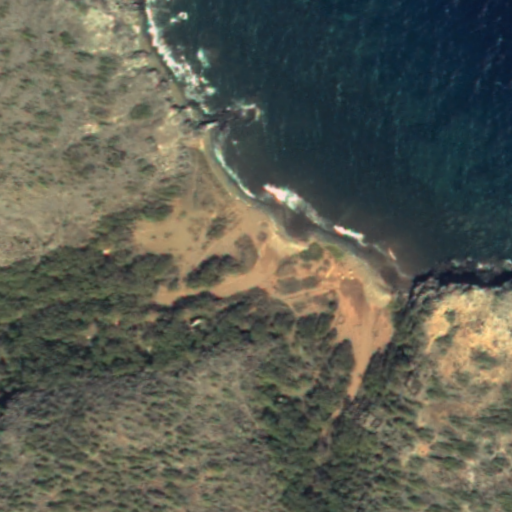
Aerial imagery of valley in Hawaii named Big Gulch containing only unknown